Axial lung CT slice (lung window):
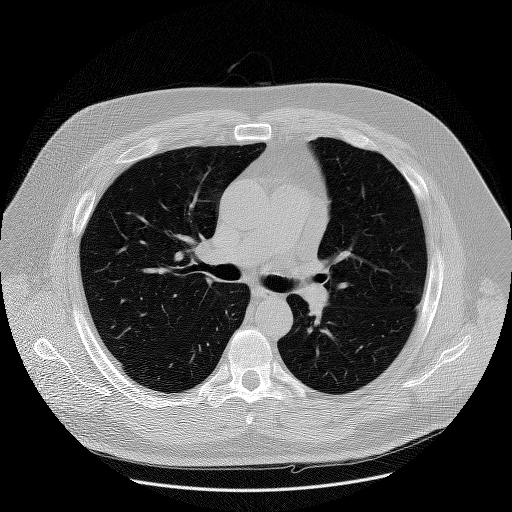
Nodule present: no